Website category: phone
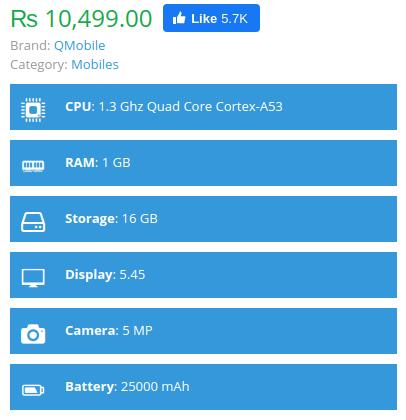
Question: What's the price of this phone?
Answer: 10,499.00

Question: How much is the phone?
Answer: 10,499.00

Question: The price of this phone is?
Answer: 10,499.00

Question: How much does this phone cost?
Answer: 10,499.00

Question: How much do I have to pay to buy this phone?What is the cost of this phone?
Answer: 10,499.00

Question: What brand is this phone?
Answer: QMobile

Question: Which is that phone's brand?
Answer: QMobile

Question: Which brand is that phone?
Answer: QMobile

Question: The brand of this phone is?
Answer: QMobile

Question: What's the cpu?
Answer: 1.3 Ghz Quad Core Cortex-A53

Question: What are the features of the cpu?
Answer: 1.3 Ghz Quad Core Cortex-A53

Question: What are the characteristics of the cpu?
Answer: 1.3 Ghz Quad Core Cortex-A53

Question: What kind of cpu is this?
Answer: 1.3 Ghz Quad Core Cortex-A53

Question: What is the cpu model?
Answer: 1.3 Ghz Quad Core Cortex-A53

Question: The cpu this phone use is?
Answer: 1.3 Ghz Quad Core Cortex-A53

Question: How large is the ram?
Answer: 1 GB

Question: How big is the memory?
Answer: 1 GB

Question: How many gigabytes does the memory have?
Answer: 1 GB

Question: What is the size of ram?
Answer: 1 GB

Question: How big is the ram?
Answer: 1 GB

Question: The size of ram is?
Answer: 1 GB

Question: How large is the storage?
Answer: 16 GB

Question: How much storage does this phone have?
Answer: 16 GB

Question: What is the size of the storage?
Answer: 16 GB

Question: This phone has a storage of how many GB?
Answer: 16 GB

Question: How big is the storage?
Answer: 16 GB

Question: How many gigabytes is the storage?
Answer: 16 GB

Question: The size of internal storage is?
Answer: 16 GB

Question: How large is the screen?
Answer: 5.45

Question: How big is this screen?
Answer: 5.45

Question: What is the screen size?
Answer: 5.45

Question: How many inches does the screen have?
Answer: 5.45

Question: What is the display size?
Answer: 5.45

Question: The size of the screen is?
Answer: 5.45

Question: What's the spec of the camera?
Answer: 5 MP

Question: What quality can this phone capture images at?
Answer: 5 MP

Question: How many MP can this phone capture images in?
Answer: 5 MP

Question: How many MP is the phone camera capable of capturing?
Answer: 5 MP

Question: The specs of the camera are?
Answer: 5 MP

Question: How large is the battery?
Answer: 25000 mAh

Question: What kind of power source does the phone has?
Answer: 25000 mAh

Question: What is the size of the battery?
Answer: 25000 mAh

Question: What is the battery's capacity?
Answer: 25000 mAh

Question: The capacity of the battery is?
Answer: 25000 mAh